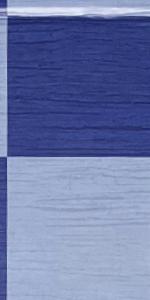
Label: Empty